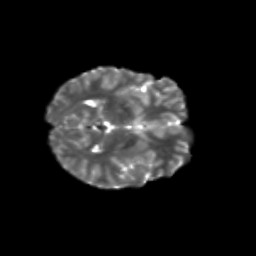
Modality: T2w
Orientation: axial
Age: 11
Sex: female
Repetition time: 9.5 s
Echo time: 0.089 s